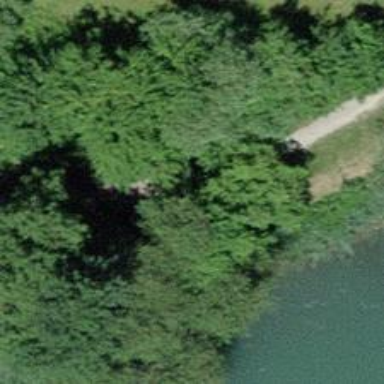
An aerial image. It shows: Bench.